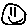
Label: smiley face